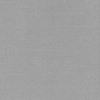
Label: dusty